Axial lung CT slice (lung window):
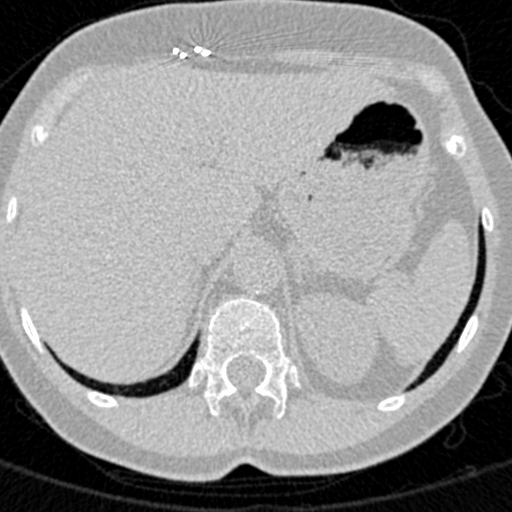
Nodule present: no